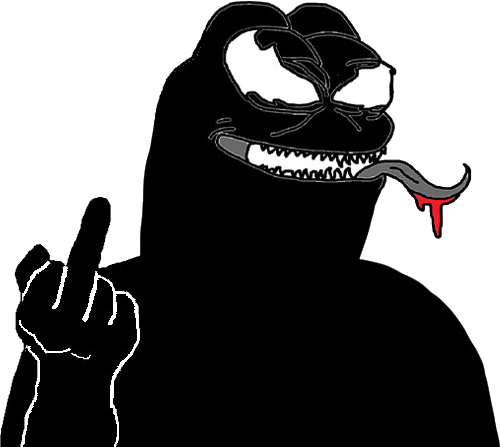
Label: 5_Pepe